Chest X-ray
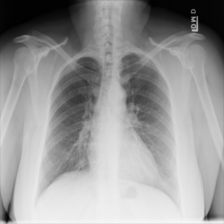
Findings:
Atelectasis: negative
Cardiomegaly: negative
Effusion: negative
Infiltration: negative
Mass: negative
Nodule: negative
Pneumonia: negative
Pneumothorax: negative
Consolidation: negative
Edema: negative
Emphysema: negative
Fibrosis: negative
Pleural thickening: negative
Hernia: negative